Question: Is there any way to exclude certain 'UIElement' from a certain scroll effect? I have a grid element below a columns header element. while I'd like to have full scrolling over the grid, I want the header to be affected only by the horizontal scrolling. so that it will always stay at the top when scrolling down.
Here is a mspaint I made to explain in case my explenation didn't make sense.

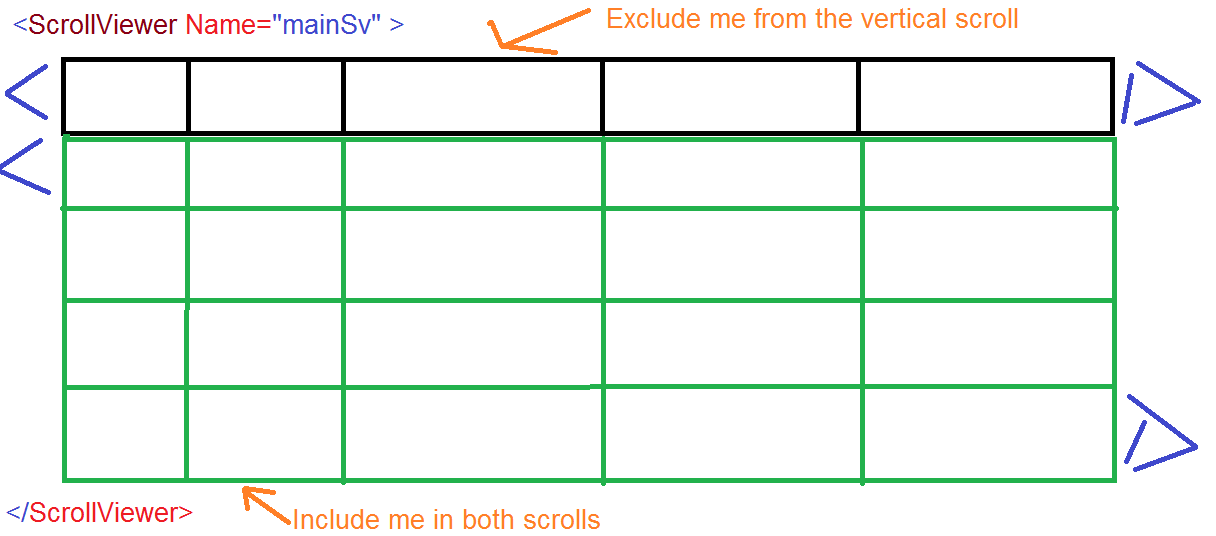
Answer: Why not move your scroll viewer inside the green rows and then have a different scroll viewer for the header.
Then wrap it all in a parent container
So like
'''
<Grid>
<HeaderControl>
<ScrollViewer />
</HeaderControl>
<BodyControl>
<ScrollViewer />
</BodyContent>
</Grid>
'''
Wrapping them together in one scroll viewer is overly complicated. Splitting it into two distinct scroll viewers will simplify the problem IMO.